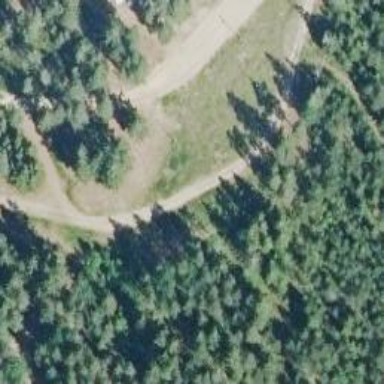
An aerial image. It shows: Driveway used as service road suitable for nordic skiing.